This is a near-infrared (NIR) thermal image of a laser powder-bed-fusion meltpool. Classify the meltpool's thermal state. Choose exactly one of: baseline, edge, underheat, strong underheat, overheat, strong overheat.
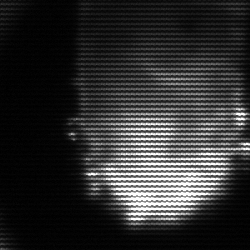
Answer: baseline